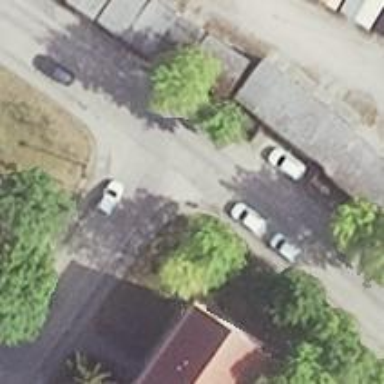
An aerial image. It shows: Residential road with concrete surface. Sidewalks are present on both sides.